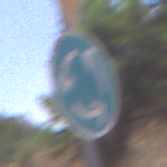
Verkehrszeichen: Kreisverkehr
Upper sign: VorfahrtGewaehren
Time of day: Midday
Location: Outdoor (RoadRail)
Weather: Clear
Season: NotSpecified
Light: Natural